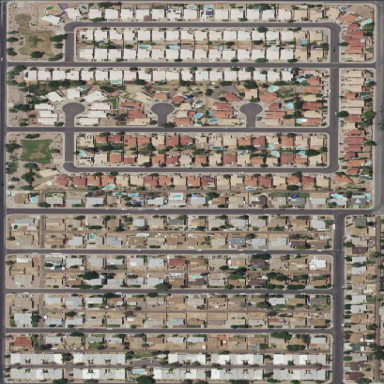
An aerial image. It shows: This residential area consists of single-family homes.